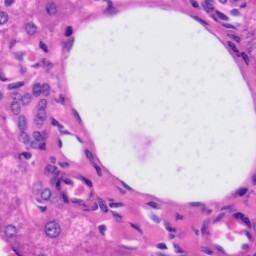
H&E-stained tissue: Liver